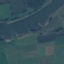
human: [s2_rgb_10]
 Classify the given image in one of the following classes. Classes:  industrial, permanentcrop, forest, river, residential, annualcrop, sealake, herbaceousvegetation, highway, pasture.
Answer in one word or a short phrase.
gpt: River